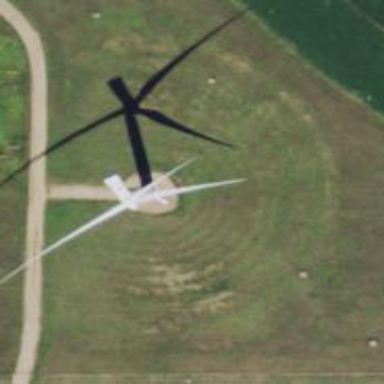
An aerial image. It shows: Wind generator powered by horizontal-axis wind turbine.